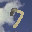
Label: 7